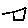
Label: square